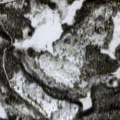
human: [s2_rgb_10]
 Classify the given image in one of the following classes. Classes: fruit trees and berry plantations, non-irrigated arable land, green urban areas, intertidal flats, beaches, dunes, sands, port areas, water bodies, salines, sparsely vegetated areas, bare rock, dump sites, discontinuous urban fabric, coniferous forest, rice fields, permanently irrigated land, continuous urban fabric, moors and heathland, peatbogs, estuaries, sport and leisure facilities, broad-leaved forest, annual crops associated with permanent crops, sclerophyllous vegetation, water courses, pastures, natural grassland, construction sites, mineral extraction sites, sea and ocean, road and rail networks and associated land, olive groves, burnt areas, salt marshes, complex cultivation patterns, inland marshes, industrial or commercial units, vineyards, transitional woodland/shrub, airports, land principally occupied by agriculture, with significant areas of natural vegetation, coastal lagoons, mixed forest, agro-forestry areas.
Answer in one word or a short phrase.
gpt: coniferous forest, transitional woodland/shrub, peatbogs